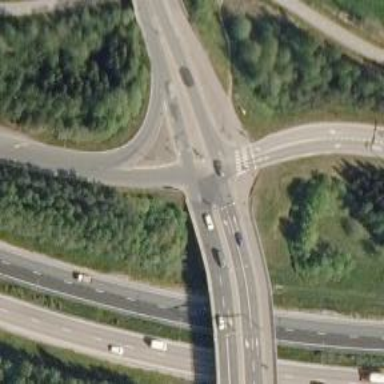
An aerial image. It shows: Asphalt trunk link road.